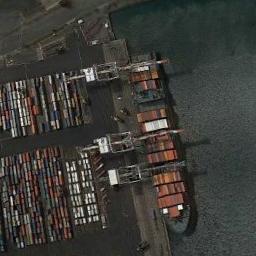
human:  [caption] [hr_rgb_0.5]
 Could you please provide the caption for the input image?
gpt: A container-laden ship docked at the dock, With large containers on the dock .

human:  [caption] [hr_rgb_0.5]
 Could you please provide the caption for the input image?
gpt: There are many containers on the ship .

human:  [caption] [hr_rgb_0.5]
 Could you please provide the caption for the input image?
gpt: The cargo ship full of containers is docked at the container terminal .

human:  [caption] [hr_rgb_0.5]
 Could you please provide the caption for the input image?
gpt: There is a ship in the green water on the shore .

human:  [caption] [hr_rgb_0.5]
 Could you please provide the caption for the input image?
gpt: The ship with many containers on it is at the harbor with many containers .